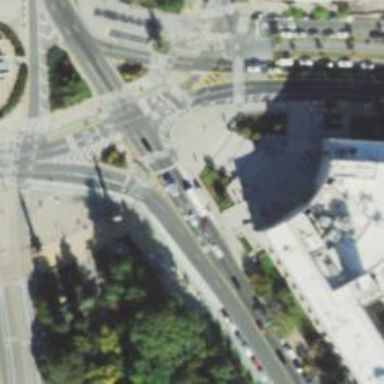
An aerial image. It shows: Footway that serves as traffic island.